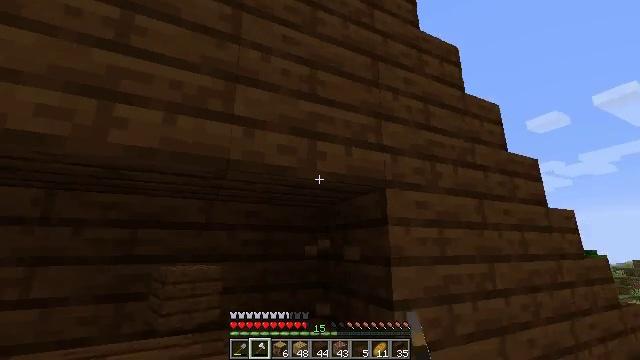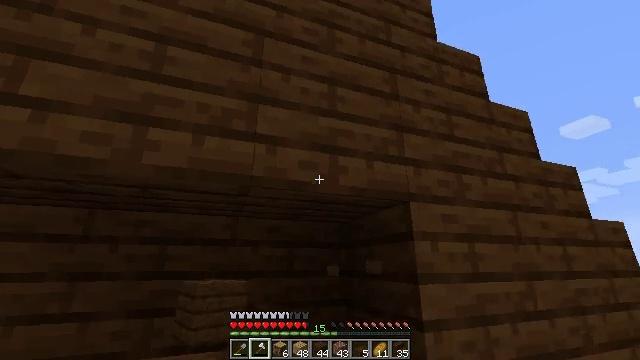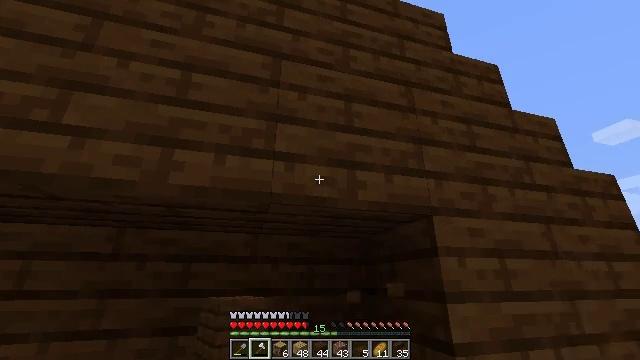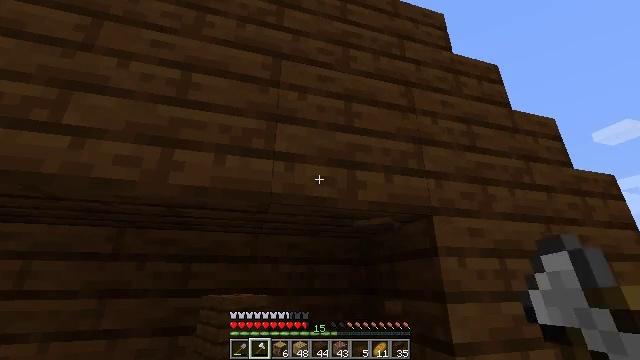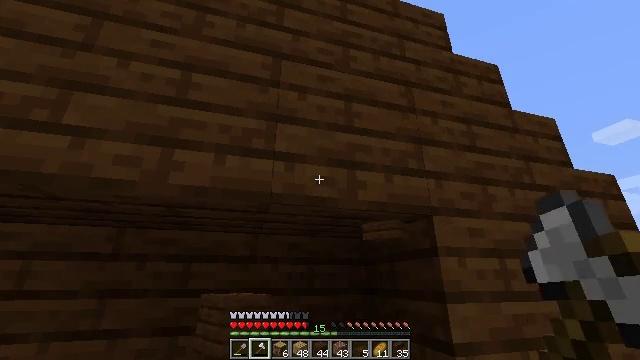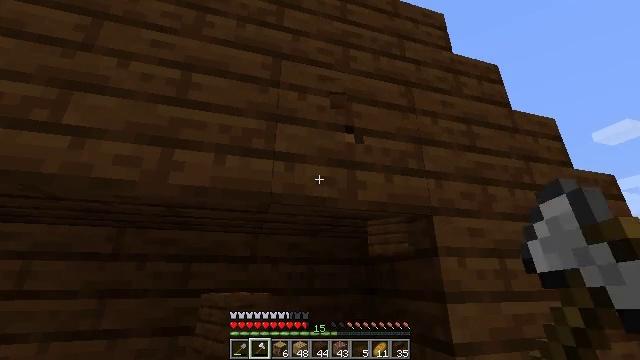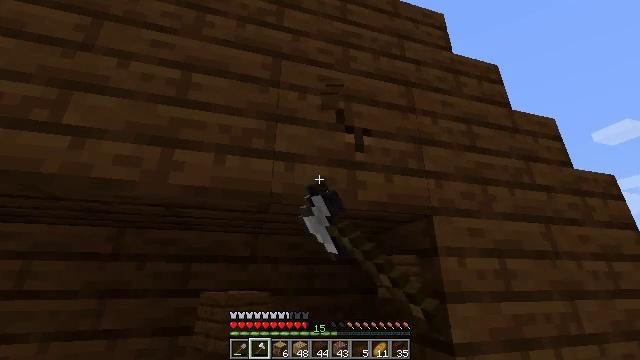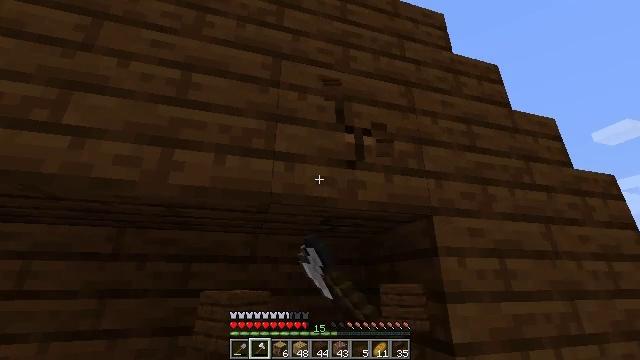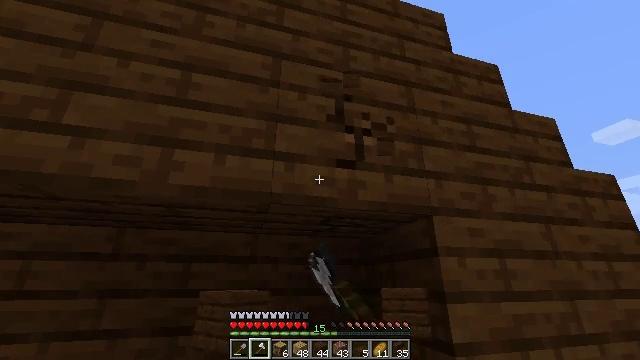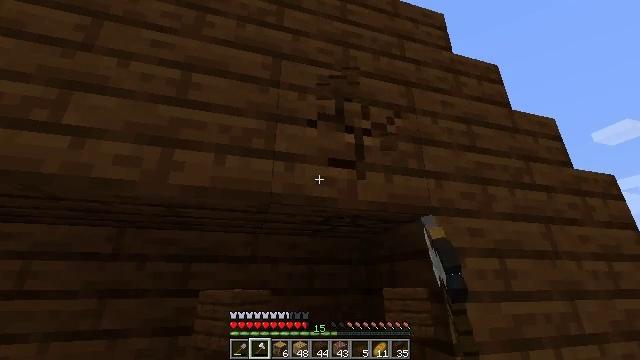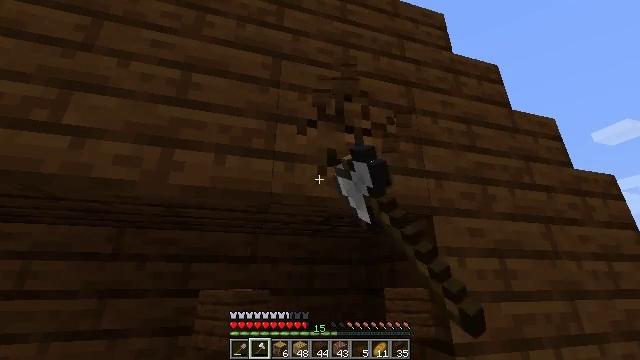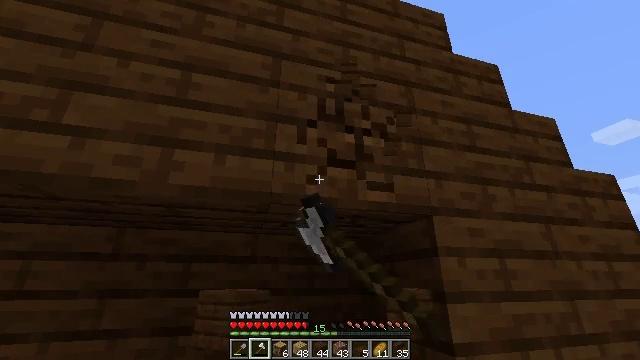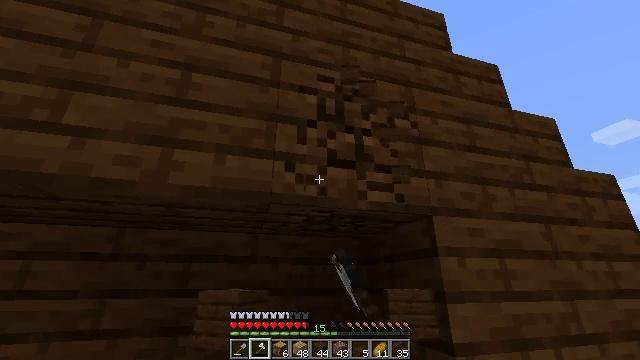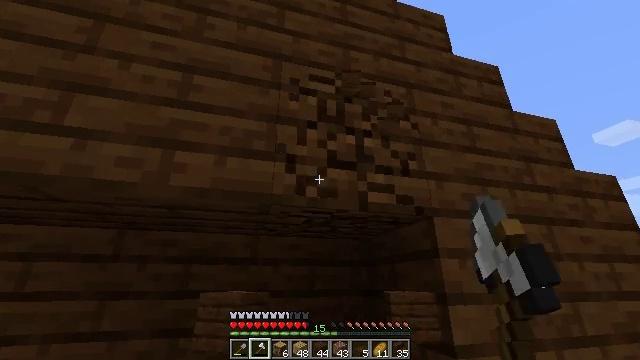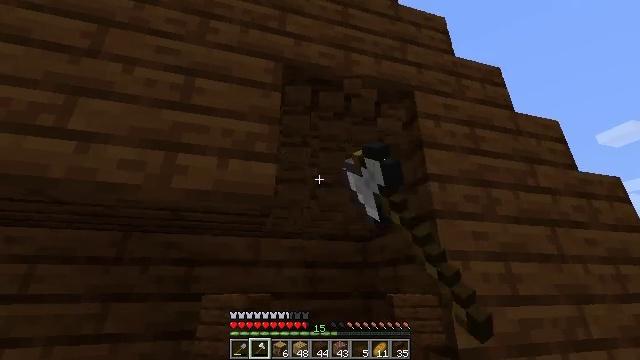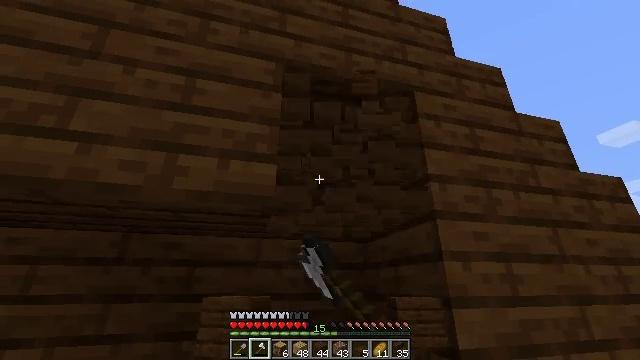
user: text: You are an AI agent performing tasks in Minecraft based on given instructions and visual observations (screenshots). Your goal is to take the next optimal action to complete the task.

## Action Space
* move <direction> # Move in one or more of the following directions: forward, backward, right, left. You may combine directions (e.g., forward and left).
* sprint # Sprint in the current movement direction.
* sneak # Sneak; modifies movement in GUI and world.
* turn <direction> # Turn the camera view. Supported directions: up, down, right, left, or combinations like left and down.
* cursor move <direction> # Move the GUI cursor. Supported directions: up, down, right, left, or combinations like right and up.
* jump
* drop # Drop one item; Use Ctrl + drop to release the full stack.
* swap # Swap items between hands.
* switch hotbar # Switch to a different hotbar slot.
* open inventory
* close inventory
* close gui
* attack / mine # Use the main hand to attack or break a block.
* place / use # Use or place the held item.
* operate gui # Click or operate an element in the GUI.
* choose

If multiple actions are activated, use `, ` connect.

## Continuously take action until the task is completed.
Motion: motion action
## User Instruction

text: Break the existing dark oak planks.
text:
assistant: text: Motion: turn left and up
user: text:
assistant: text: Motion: turn left and up
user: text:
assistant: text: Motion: no_op
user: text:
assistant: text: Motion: no_op
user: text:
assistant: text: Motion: attack / mine
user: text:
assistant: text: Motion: attack / mine
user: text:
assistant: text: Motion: attack / mine
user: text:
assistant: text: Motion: attack / mine
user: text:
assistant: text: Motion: attack / mine
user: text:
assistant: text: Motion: attack / mine
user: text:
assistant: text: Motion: attack / mine
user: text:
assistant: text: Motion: attack / mine
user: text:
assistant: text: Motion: attack / mine
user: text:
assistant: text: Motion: attack / mine
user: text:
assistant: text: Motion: attack / mine
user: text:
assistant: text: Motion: attack / mine
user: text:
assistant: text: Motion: turn left and up, attack / mine
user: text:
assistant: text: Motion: turn left and up, attack / mine
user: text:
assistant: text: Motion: turn left and up
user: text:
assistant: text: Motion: turn left and up
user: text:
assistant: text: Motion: turn left
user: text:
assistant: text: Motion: turn left and up
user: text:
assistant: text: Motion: turn left and up
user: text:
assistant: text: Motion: no_op
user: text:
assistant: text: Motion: turn up
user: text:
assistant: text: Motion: turn up
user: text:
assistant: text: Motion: no_op
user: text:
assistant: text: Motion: no_op
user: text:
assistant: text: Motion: no_op
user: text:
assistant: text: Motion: turn up